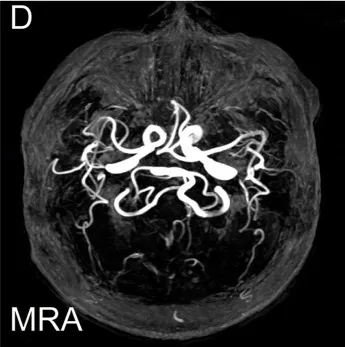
Magnetic resonance imaging and magnetic resonance angiography of the patient's brain. Magnetic resonance angiography showed normal (D).
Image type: radiology (mri)